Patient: sex F, age 32
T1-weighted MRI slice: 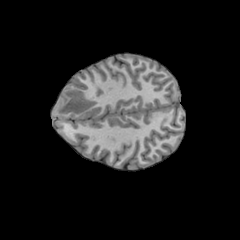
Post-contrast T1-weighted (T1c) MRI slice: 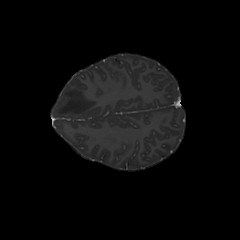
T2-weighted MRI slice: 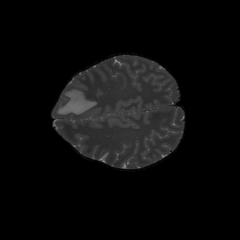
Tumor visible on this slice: yes
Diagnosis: Astrocytoma, IDH-mutant
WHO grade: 3